Field crop: maize
Growth stage: 2
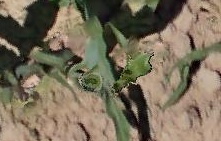
Species: maize